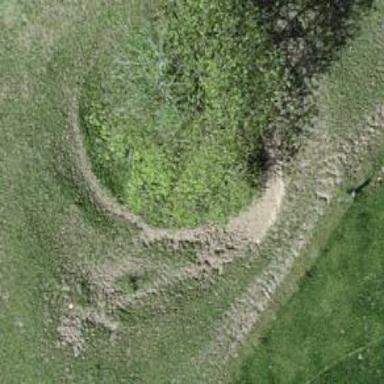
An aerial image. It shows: Sinkhole in natural setting.